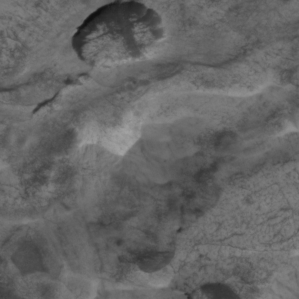
Label: non_frost